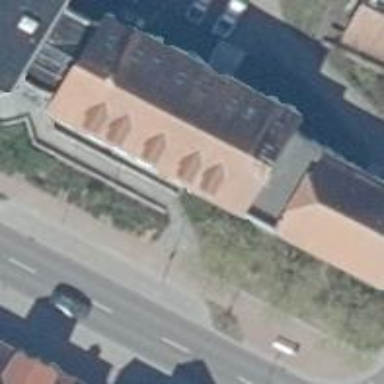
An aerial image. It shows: Police building.